Question: This is an Android question.
I am trying to add a button on top of a frame layout (which has a background image and no title bar) like so:

This is the entire code of my layout so far. What code do I add to put a button like in the picture?
'''
<FrameLayout xmlns:android="http://schemas.android.com/apk/res/android"
xmlns:tools="http://schemas.android.com/tools"
android:layout_width="match_parent"
android:layout_height="match_parent"
android:gravity="center"
tools:context=".HomePage">
<ImageView
android:layout_width="match_parent"
android:layout_height="match_parent"
android:src="@drawable/my_background_image"
android:scaleType="fitXY">
</ImageView>
</FrameLayout>
'''
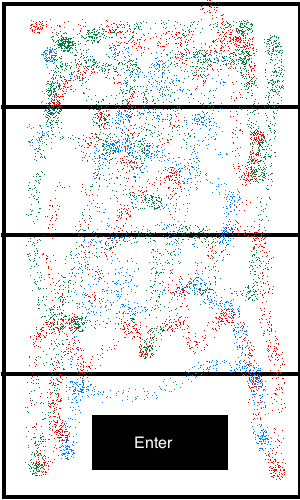
Answer: I have tried & come up with a solution.
'''
<FrameLayout xmlns:android="http://schemas.android.com/apk/res/android"
xmlns:tools="http://schemas.android.com/tools"
android:layout_width="match_parent"
android:layout_height="match_parent"
android:gravity="center"
tools:context=".HomePage">
<ImageView
android:layout_width="match_parent"
android:layout_height="match_parent"
android:background="@drawable/mod_minecraft"
android:scaleType="fitXY">
</ImageView>
<LinearLayout
android:orientation="vertical"
android:layout_width="match_parent"
android:layout_height="match_parent">
<LinearLayout
android:orientation="vertical"
android:layout_width="match_parent"
android:layout_height="match_parent"
android:layout_weight="1"></LinearLayout>
<LinearLayout
android:orientation="vertical"
android:layout_width="match_parent"
android:layout_height="match_parent"
android:layout_weight="1"></LinearLayout>
<LinearLayout
android:orientation="vertical"
android:layout_width="match_parent"
android:layout_height="match_parent"
android:layout_weight="1"></LinearLayout>
<LinearLayout
android:orientation="vertical"
android:layout_width="match_parent"
android:layout_height="match_parent"
android:gravity="center"
android:layout_weight="1">
<Button
android:layout_width="wrap_content"
android:layout_height="wrap_content"
android:text="New Button"
android:id="@+id/button" />
</LinearLayout>
</LinearLayout>
</FrameLayout>
'''